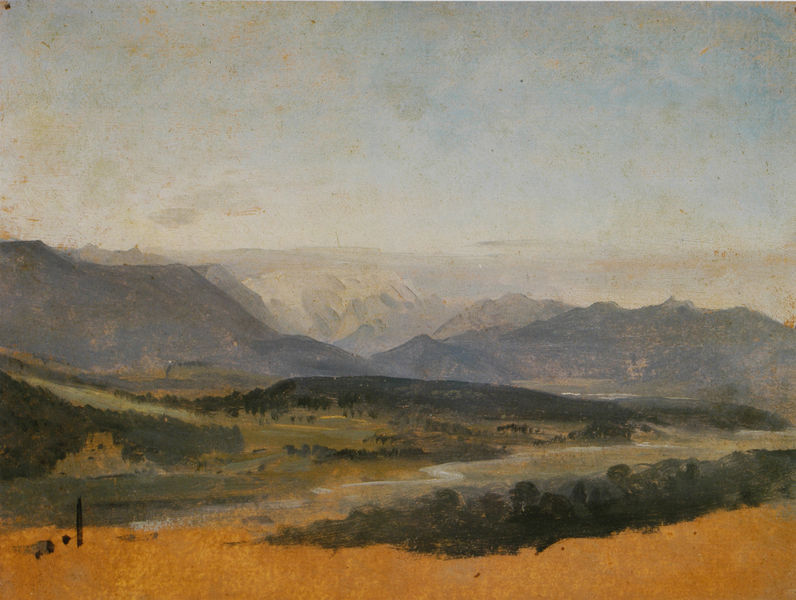
Titel: Das obere Loisachtal
Künstler: Johann Georg von Dillis
Institution: (Privatbesitz)
Schlagwörter: baum, berg, blau, dunkel, felsen, gemälde, himmel, schatten, wasser, weiß, wolken, aquarell, bäume, fluss, gelb, grün, landschaft, ocker, see, braun, grau, hell, licht, orange, pastell, schwarz, ausblick, schleier, schnee, weg, wolke, beige, malerei, architektur, öl, bach, erde, feld, ferne, flusslauf, horizont, hügel, natur, büsche, flach, gebüsch, gewässer, sonne, sträucher, wiesen, land, rosa, tal, wald, anhöhe, hellblau, mast, korn, weizen, berge, fels, fläche, gebirge, gipfel, hang, bergkette, dunst, luftperspektive, nebel, berglandschaft, herbst, böschung, turner, impressionistisch, stimmung, raps, kornfeld, unscharf, diesig, neblig, pfahl, wälder, acryl, kuppen, gefälle, himme, schlängeln, gebrigslandschaft, alpenlandschaft, bräunlich, tiefebene, bergformation, beggipfel, wisen, 1500